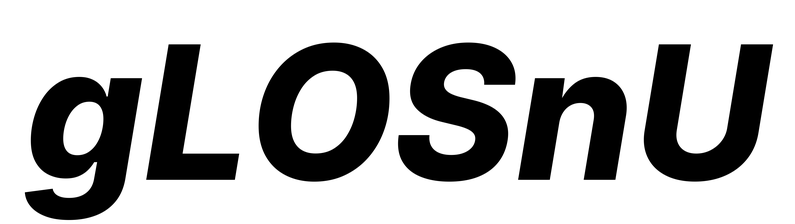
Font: Inter-Italic_ExtraBold_Italic